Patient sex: M
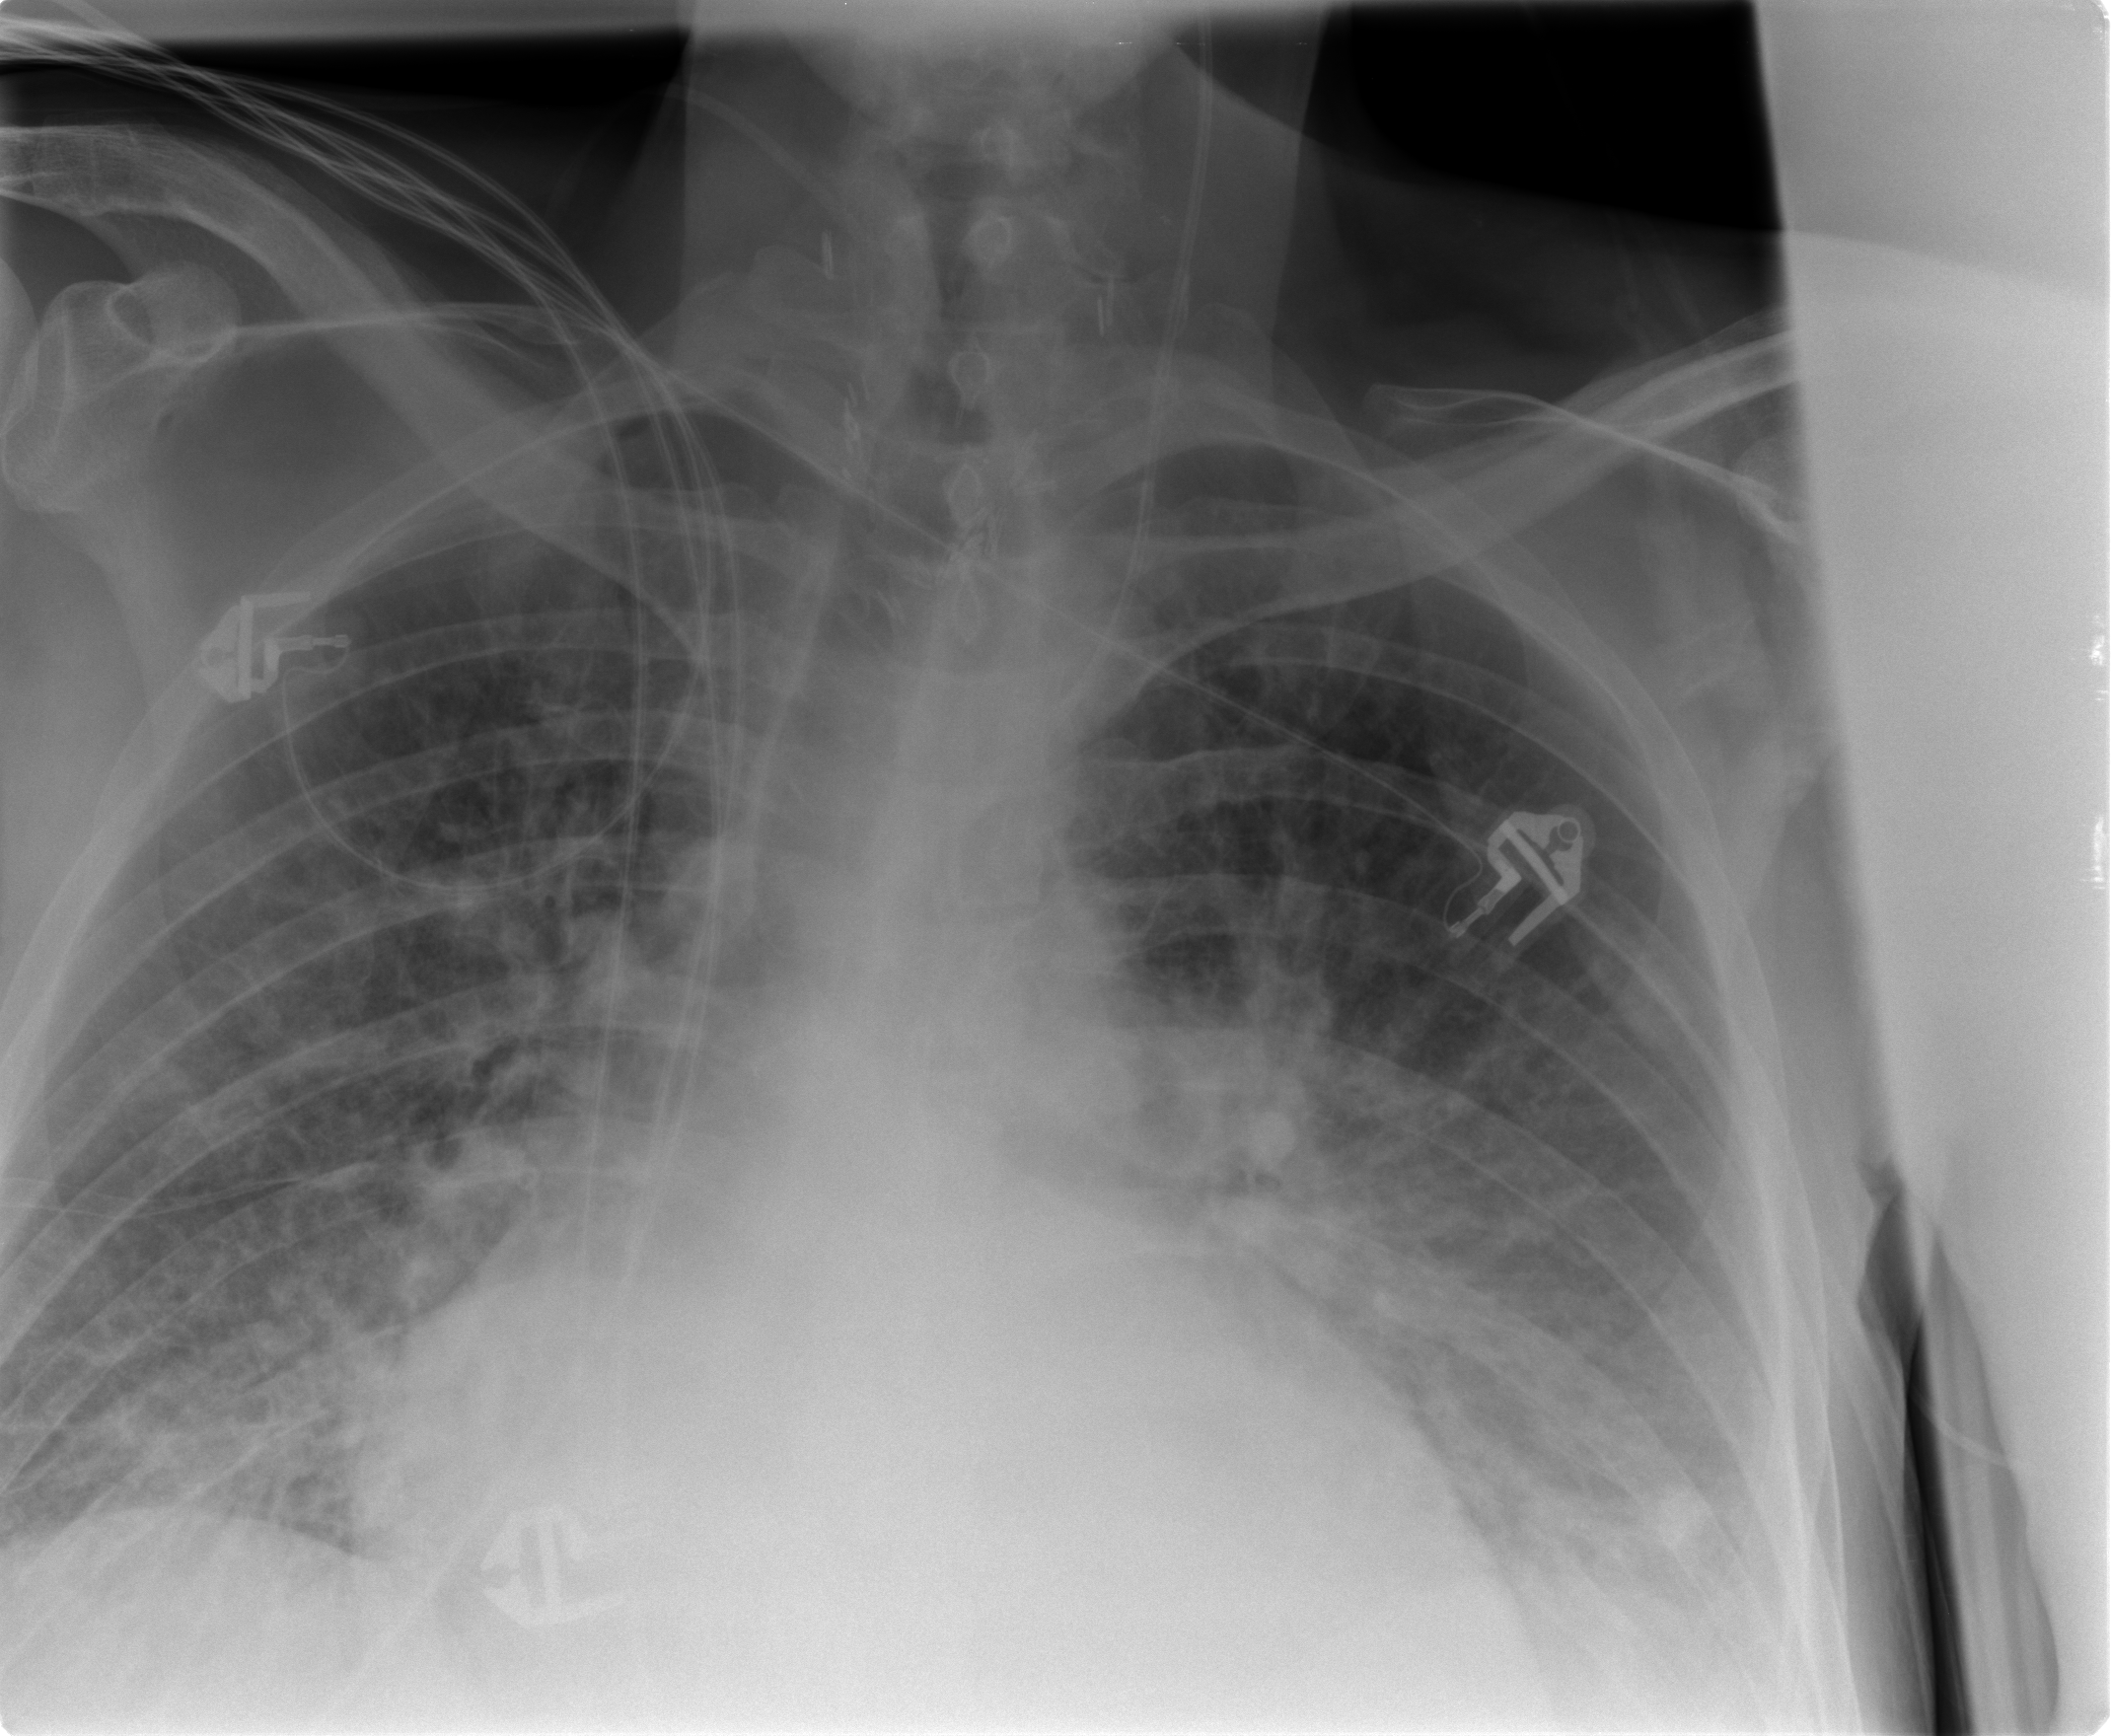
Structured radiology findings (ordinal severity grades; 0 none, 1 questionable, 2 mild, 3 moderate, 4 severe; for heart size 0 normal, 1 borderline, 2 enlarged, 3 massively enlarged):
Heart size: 2
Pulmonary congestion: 2
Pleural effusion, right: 2
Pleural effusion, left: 3
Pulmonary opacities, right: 2
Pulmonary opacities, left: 2
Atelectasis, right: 2
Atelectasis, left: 3